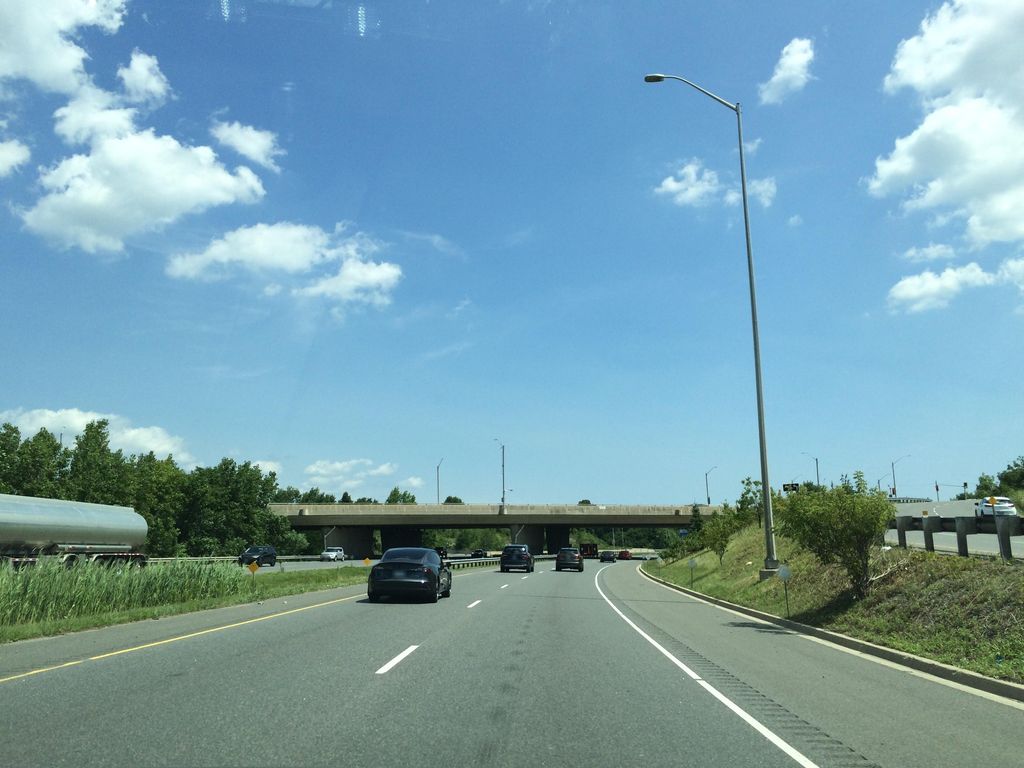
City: hamilton